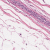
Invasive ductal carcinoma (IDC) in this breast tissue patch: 0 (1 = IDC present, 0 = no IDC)